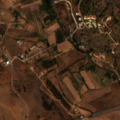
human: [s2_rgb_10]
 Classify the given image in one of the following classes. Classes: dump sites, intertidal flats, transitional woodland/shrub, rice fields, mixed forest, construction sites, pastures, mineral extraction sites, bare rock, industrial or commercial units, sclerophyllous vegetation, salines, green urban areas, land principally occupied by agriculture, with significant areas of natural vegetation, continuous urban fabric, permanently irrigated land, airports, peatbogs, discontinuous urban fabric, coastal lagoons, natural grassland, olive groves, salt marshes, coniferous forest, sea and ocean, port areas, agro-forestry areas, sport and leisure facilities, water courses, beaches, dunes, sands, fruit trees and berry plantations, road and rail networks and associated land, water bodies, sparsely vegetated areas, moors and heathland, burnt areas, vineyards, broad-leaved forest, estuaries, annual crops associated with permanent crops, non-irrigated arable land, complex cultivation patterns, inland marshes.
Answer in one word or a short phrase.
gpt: permanently irrigated land, fruit trees and berry plantations, pastures, annual crops associated with permanent crops, complex cultivation patterns